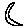
Label: moon